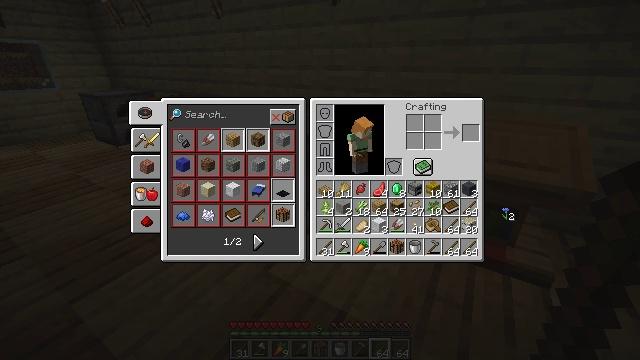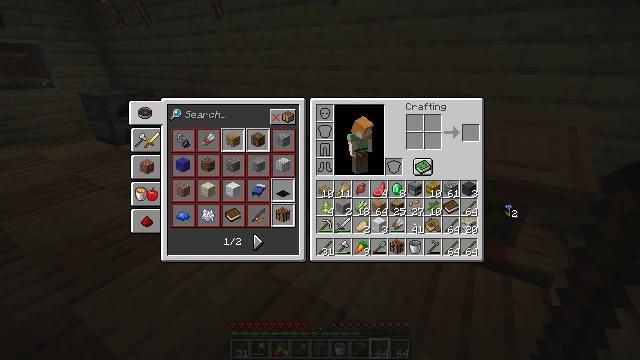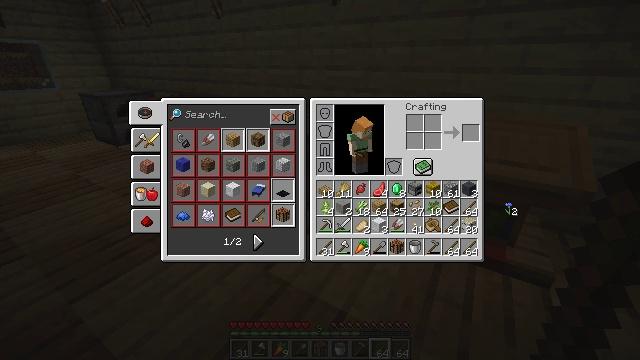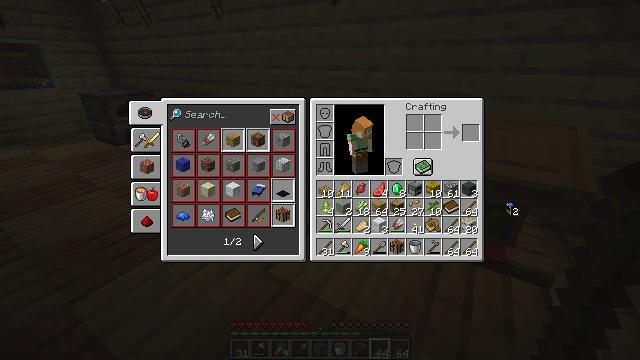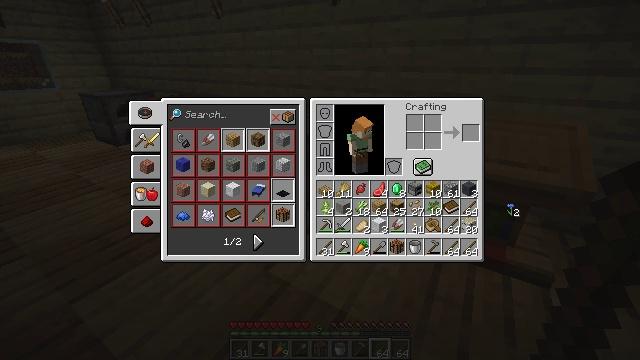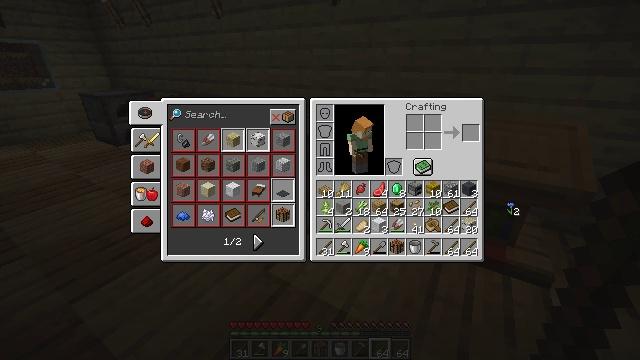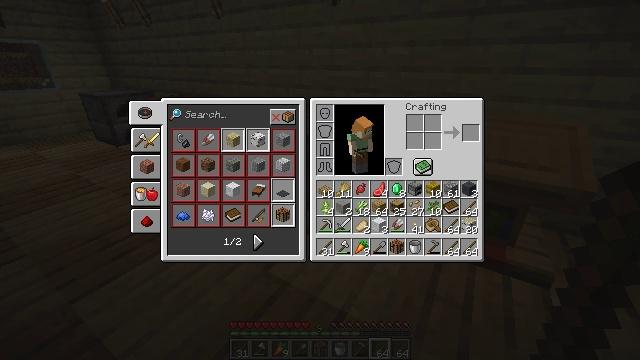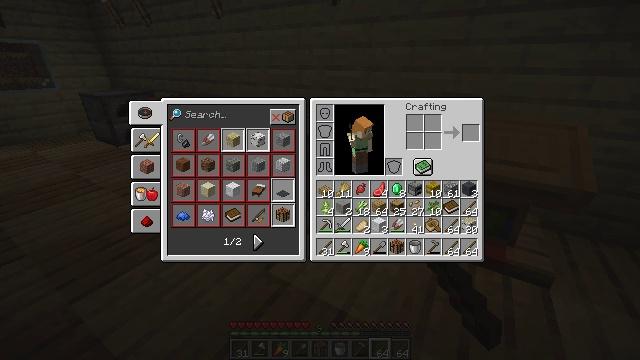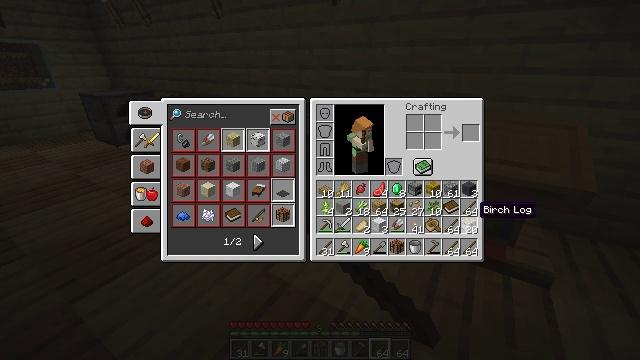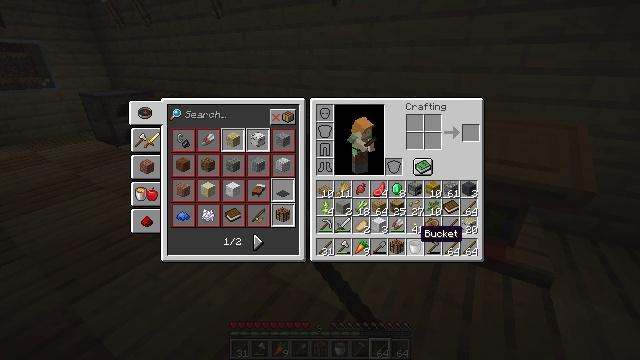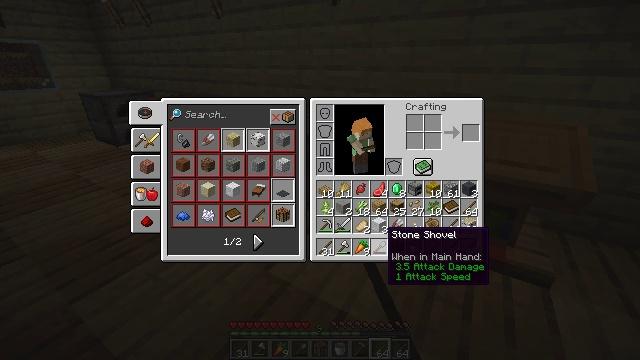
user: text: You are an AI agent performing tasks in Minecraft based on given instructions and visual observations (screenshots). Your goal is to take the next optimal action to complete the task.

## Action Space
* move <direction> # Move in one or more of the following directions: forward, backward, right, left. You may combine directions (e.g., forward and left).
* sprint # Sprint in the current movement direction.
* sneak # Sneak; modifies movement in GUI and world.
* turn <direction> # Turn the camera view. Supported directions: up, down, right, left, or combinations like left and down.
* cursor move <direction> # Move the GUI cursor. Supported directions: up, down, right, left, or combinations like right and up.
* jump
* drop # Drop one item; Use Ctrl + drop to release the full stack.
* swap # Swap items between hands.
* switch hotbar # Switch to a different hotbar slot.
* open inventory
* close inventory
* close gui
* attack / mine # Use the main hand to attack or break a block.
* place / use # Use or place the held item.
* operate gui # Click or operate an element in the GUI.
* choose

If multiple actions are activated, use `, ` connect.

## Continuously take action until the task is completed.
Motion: motion action
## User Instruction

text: Remove a cornflower from the inventory.
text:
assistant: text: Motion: no_op
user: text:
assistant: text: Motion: no_op
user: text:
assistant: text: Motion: operate gui
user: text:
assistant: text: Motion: operate gui
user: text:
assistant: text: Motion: operate gui
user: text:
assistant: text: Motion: no_op
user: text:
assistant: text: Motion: no_op
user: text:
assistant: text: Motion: cursor move left and down
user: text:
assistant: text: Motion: cursor move left and down
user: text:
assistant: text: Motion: cursor move left
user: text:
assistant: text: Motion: no_op